Interaction volume radius: 5 \u00c5
Interaction volume height: 25 \u00c5
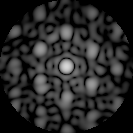
Disorder parameter: 0.5053